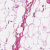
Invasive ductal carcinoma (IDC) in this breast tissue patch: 0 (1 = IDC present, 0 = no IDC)